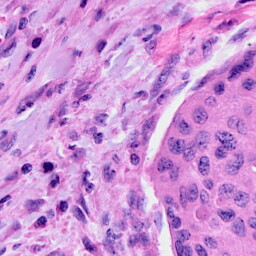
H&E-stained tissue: Cervix